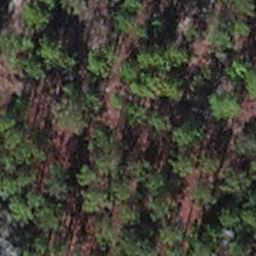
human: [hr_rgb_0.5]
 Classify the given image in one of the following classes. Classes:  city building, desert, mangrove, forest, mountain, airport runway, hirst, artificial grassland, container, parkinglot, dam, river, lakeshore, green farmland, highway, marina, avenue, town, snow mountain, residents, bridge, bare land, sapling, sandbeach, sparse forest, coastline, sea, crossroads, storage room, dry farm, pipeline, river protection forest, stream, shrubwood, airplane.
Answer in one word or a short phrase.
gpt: sapling